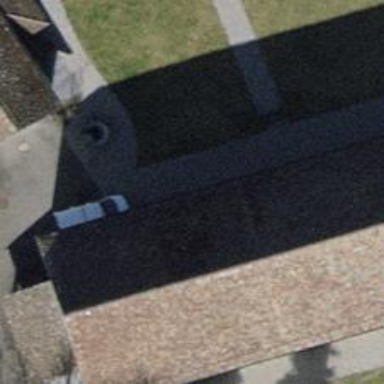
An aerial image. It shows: Brown bench.